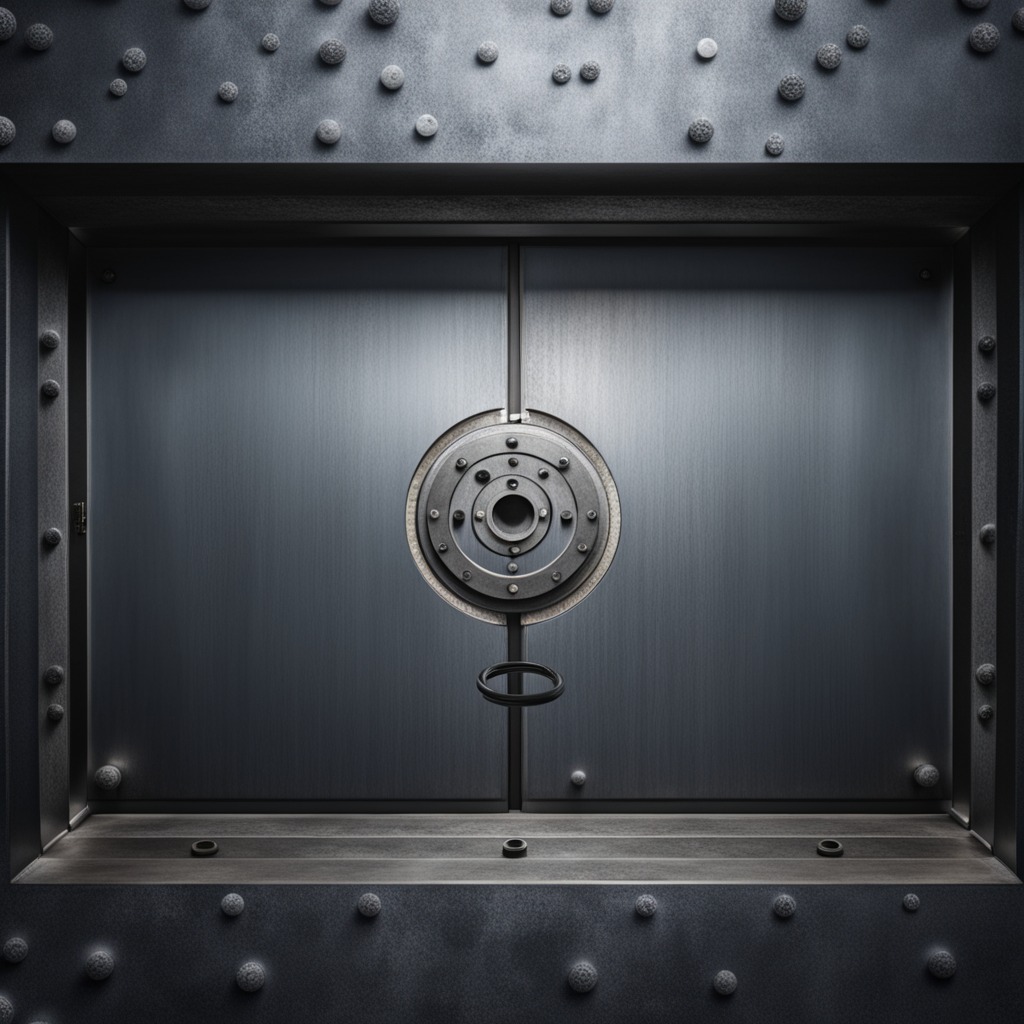
A rubber O-ring lies on a cold steel table in a mining workshop.